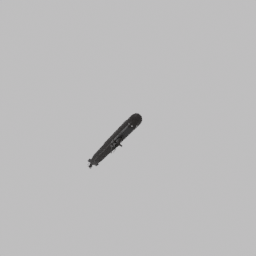
Label: mechanical